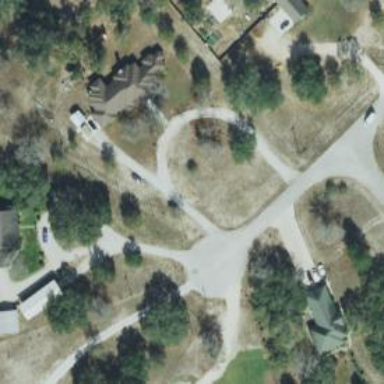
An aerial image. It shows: Driveway.